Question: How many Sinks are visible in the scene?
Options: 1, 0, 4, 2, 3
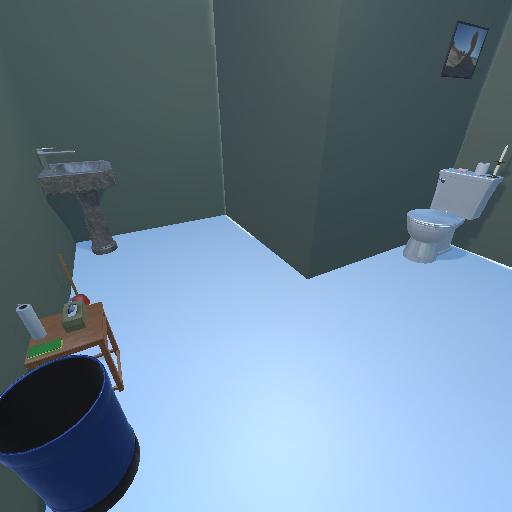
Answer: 1